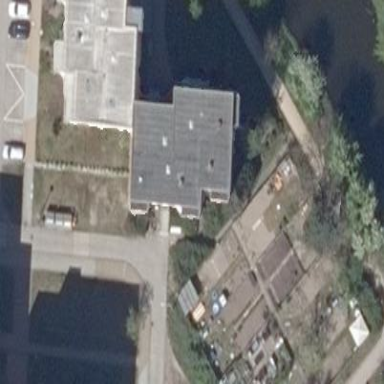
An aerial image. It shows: Residential building with flat roof made of tar paper.